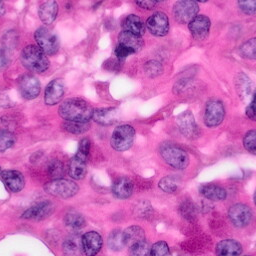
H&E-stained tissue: Pancreatic